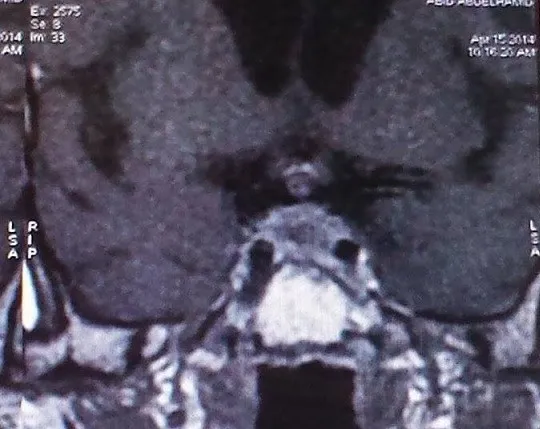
Magnetic resonance imaging: a nodular thickening of the pituitary stalk.
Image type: radiology (mri)